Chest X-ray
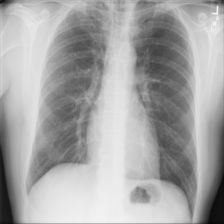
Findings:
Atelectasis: negative
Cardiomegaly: negative
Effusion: negative
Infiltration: negative
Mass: negative
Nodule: negative
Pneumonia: negative
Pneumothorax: negative
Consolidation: negative
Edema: negative
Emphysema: negative
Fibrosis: negative
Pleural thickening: negative
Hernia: negative